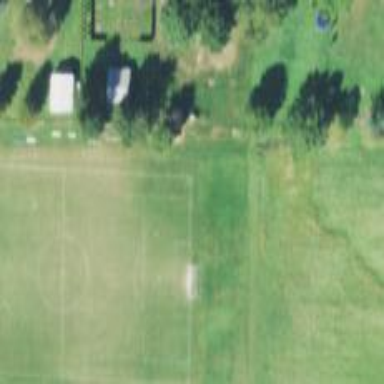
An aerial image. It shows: Soccer pitch for leisureland activities.